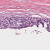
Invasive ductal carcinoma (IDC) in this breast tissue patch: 0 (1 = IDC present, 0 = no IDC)